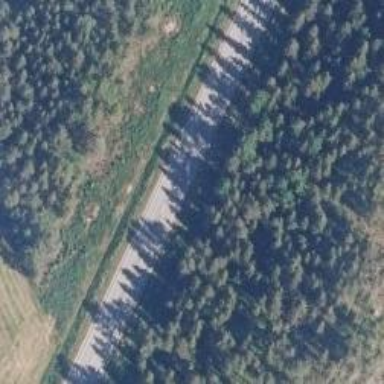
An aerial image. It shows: Asphalt trunk highway.